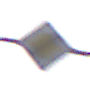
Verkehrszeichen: EndeVorfahrtsstrasse
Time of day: Midday
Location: Outdoor (Nature)
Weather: PartlyCloudy
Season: NotSpecified
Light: Natural